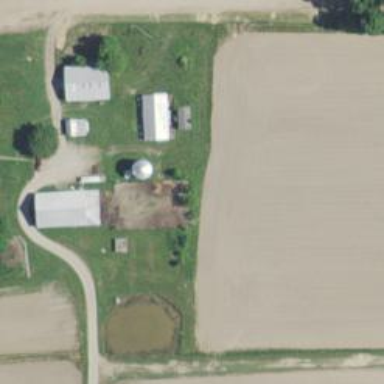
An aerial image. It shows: Silo.